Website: lowes
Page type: review-order
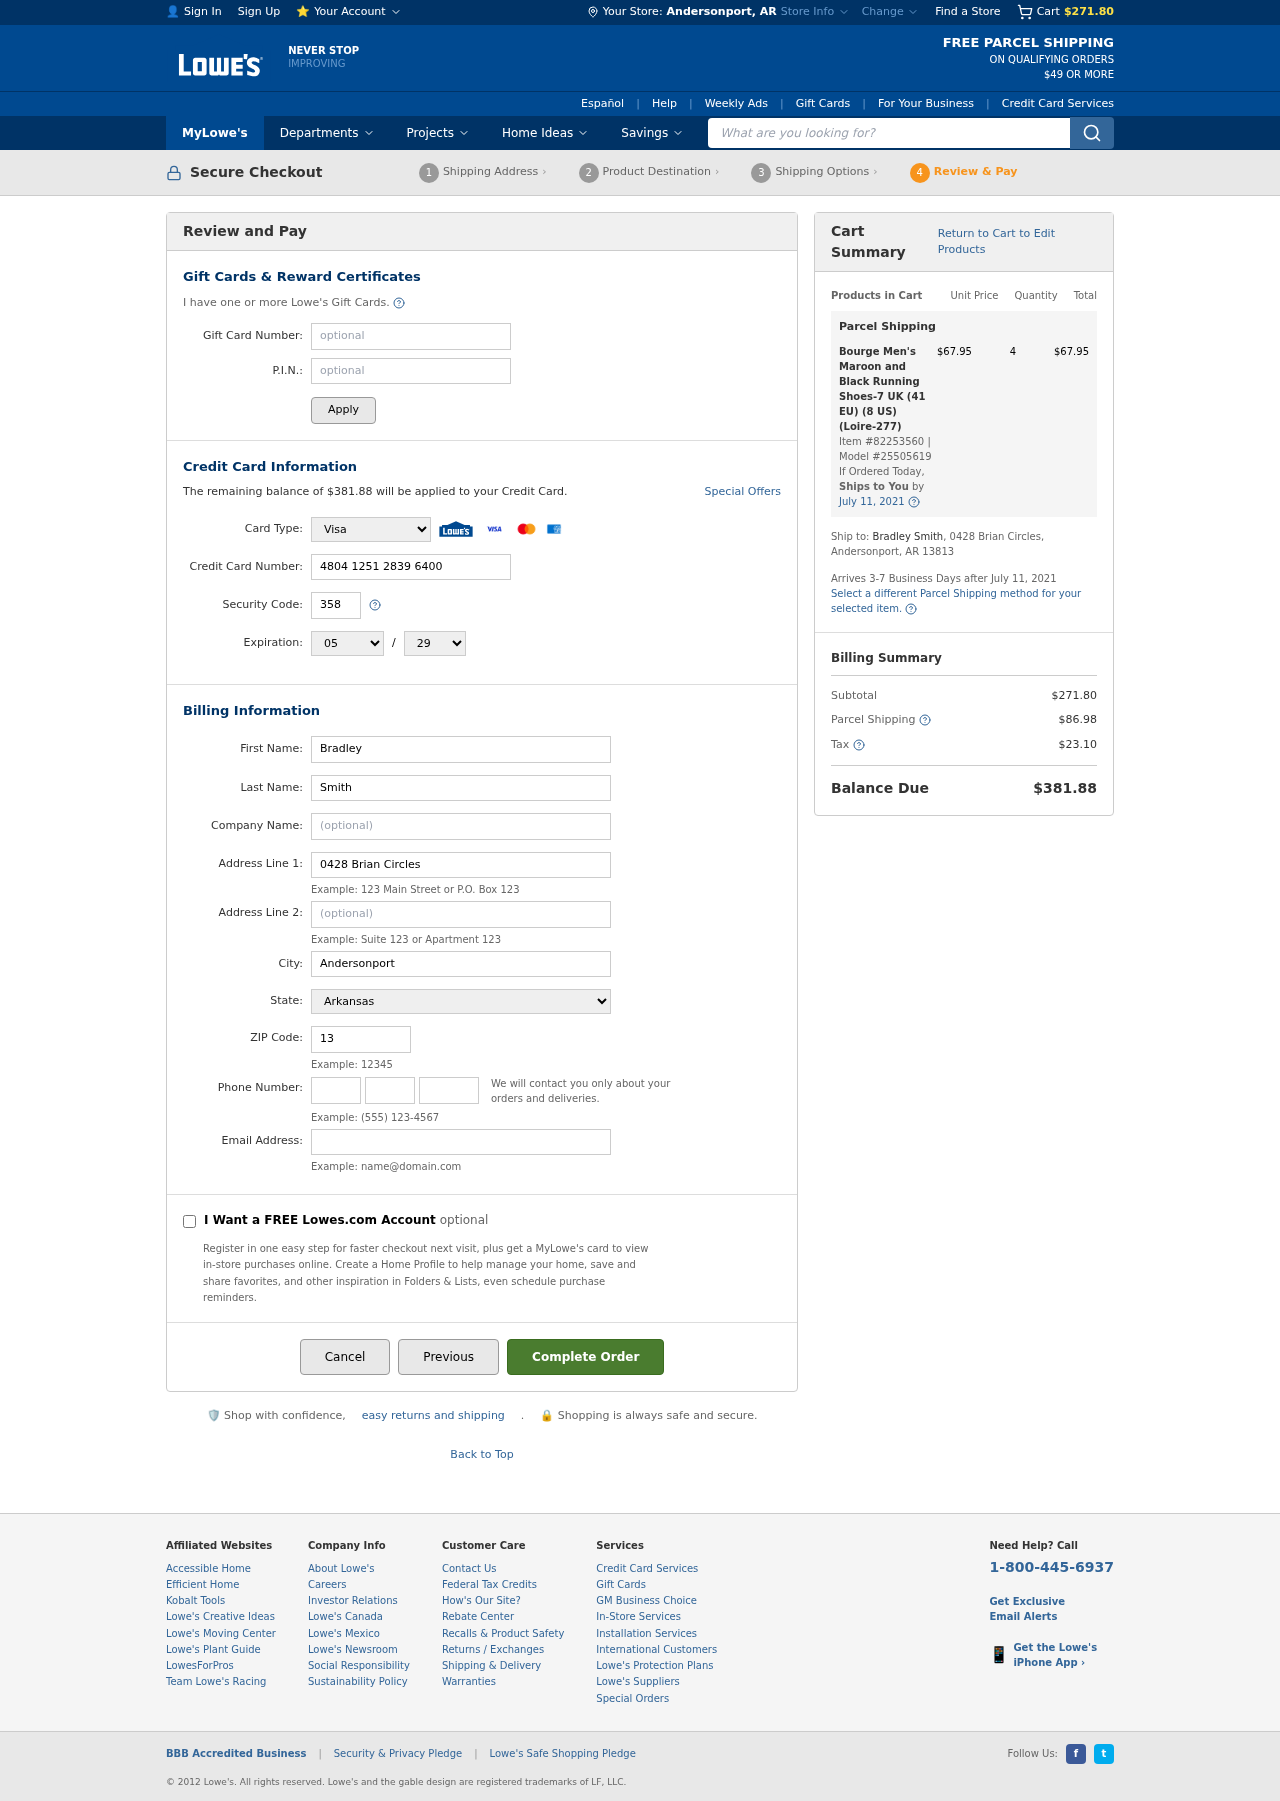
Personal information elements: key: PII_CARD_CVV
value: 358
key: PII_CARD_EXPIRY_MONTH
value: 05
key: PII_CARD_EXPIRY_YEAR
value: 29
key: PII_CARD_NUMBER
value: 4804 1251 2839 6400
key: PII_CARD_TYPE
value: Visa
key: PII_CITY
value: Andersonport
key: PII_CITY_STATE
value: Andersonport, AR
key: PII_EMAIL
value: bsmith@yahoo.com
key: PII_FIRSTNAME
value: Bradley
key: PII_LASTNAME
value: Smith
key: PII_PHONE_AREA
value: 359
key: PII_PHONE_PREFIX
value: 934
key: PII_PHONE_SUFFIX
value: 4547
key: PII_POSTCODE
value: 13813
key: PII_STATE
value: Arkansas
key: PII_STREET
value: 0428 Brian Circles
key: PII_STREET2
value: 0428 Brian Circles
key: PII_FULLNAME2
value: Bradley Smith
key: PII_STATE_ABBR
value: AR
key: PII_POSTCODE_FULL
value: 13813
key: PII_CITY_STATE_ZIP
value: Andersonport, AR 13813
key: PII_POSTCODE_NUMERIC
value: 13813
Product elements: key: PRODUCT1_NAME
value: Bourge Men's Maroon and Black Running Shoes-7 UK (41 EU) (8 US) (Loire-277)
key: PRODUCT1_PRICE
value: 67.95
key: PRODUCT1_QUANTITY
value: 4
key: PRODUCT1_ITEM_NUMBER
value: Item #82253560
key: PRODUCT1_MODEL_NUMBER
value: Model #25505619
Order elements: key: ORDER_SUBTOTAL
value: $271.80
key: ORDER_BALANCE_DUE
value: $381.88
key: ORDER_SHIPPING_DATE
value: July 11, 2021
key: ORDER_ITEM_TOTAL
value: $67.95
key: ORDER_SHIPPING_DATE2
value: July 11, 2021
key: ORDER_SHIPPING_COST
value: $86.98
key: ORDER_TAX
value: $23.10
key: ORDER_TOTAL
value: $381.88
Search elements: key: HEADER_SEARCH
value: What are you looking for?